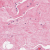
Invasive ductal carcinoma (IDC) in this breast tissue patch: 0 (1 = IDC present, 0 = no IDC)